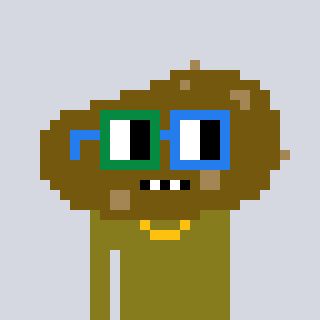
a pixel art character with square green and blue glasses, a potato-shaped head and a gunk-colored body on a cool background